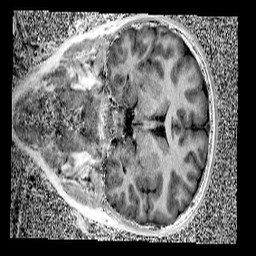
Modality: UNIT1
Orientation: coronal
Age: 10
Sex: male
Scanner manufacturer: siemens
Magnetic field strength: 3 T
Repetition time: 4 s
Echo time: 0.00299 s